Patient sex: M
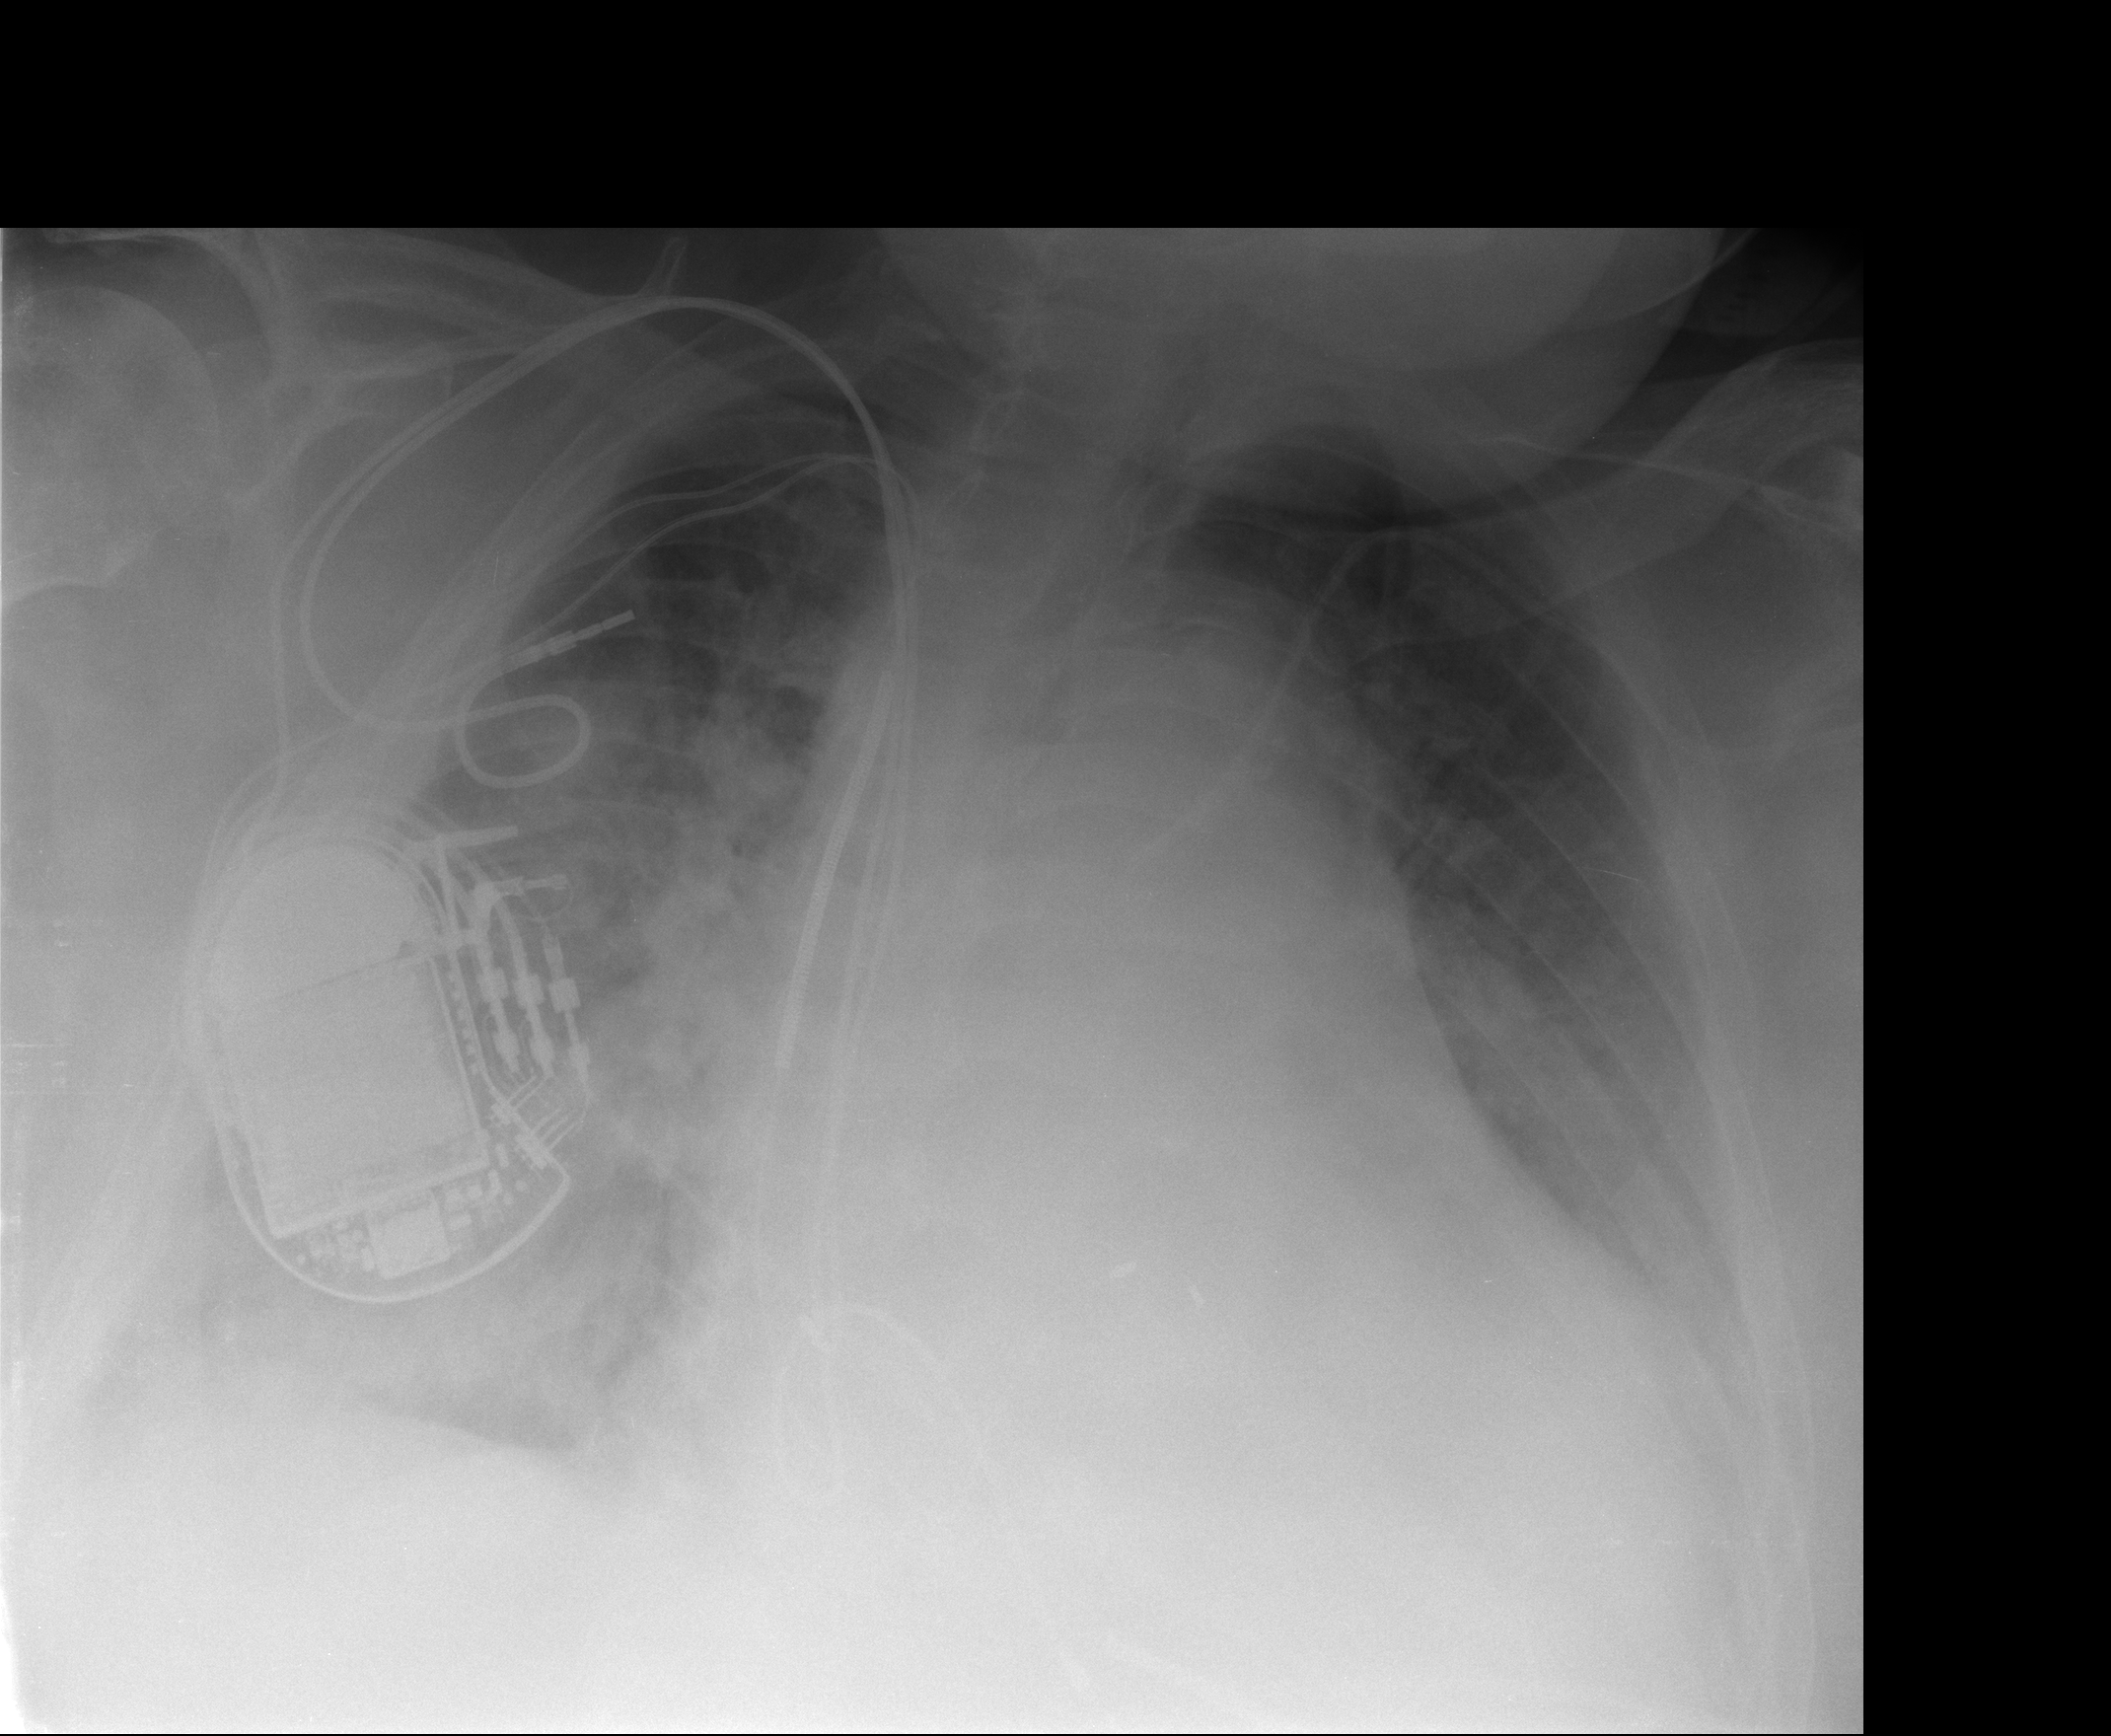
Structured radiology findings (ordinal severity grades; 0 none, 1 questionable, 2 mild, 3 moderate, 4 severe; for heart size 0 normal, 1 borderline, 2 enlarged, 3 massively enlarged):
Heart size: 1
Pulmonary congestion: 3
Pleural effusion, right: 2
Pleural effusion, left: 2
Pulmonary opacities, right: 3
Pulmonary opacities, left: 3
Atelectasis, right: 3
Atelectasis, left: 2